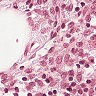
Metastatic tissue present: no